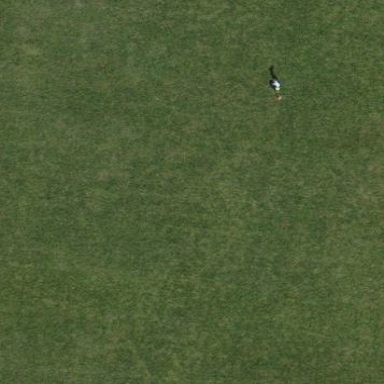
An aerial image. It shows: Soccer pitch for leisureland activities.